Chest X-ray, AP view. Patient: 65 years old, sex M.
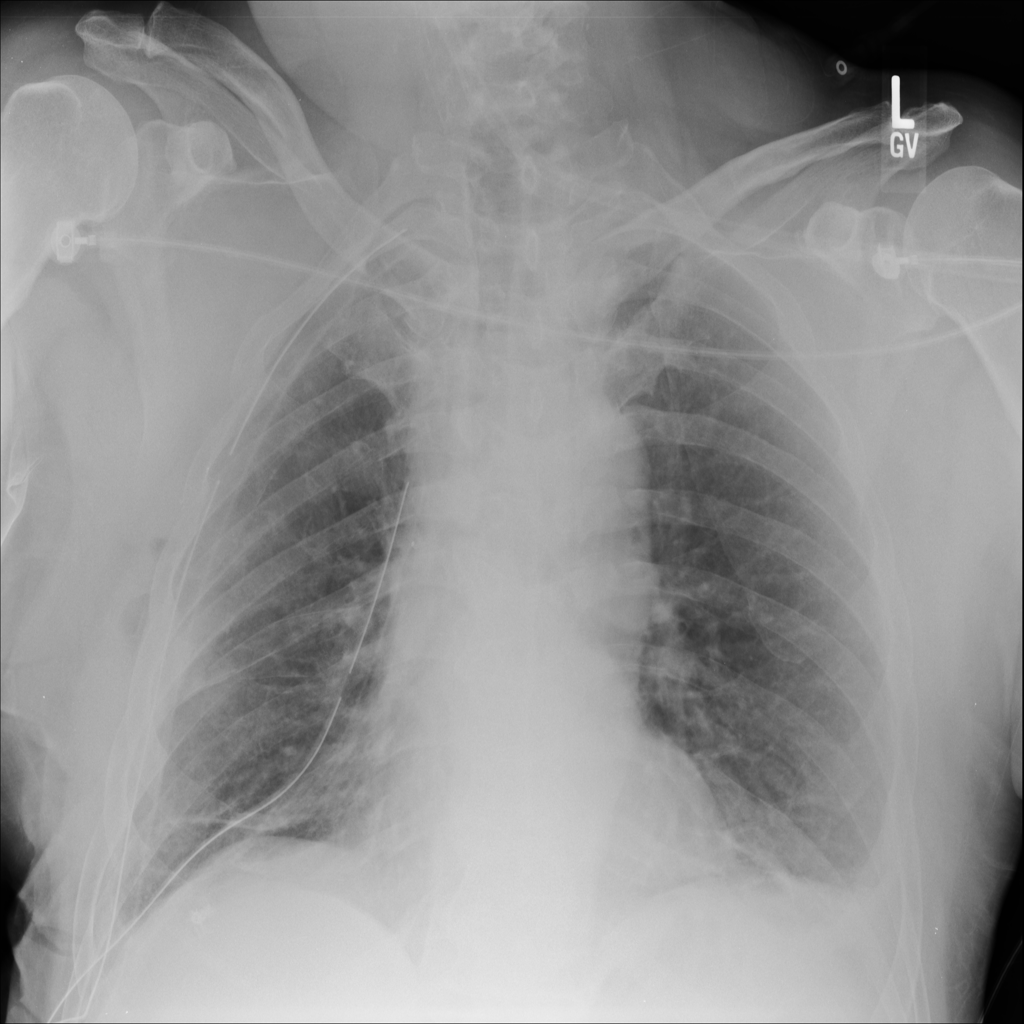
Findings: No Finding